Field crop: maize
Growth stage: 2
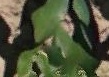
Species: maize